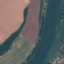
Land use / land cover: River